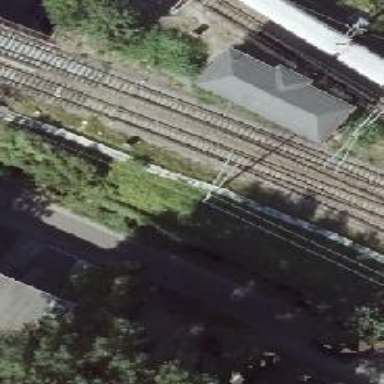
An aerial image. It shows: Abandoned railway yard is depicted.